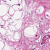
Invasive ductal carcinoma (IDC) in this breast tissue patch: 0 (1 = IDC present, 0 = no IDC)